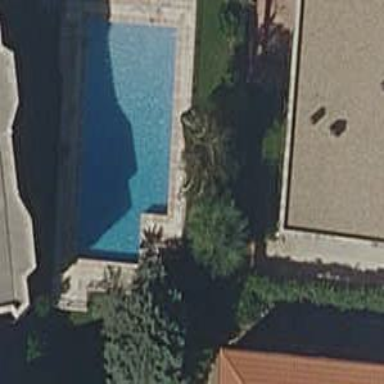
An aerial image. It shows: Swimming pool located in leisure land.